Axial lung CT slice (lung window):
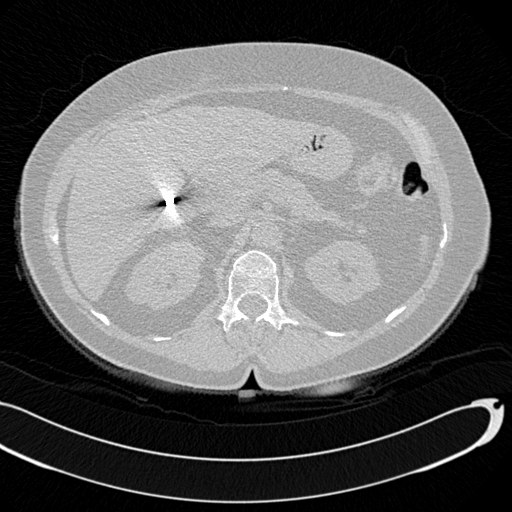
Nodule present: no